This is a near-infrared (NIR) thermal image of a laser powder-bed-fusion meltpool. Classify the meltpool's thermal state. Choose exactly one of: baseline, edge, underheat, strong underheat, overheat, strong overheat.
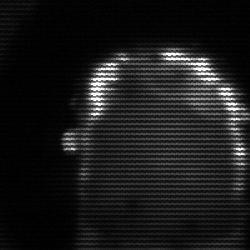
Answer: baseline